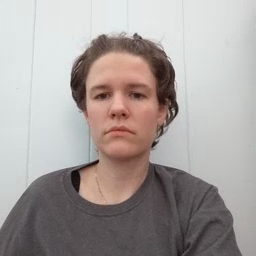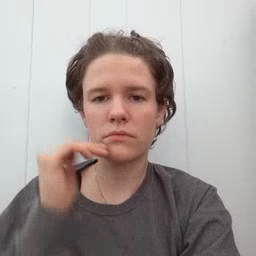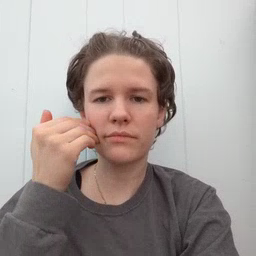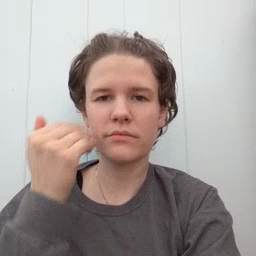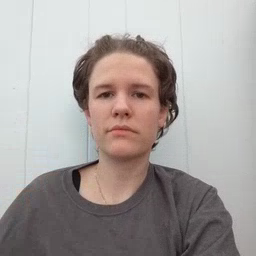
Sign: smile